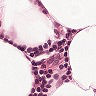
Metastatic tissue present: no